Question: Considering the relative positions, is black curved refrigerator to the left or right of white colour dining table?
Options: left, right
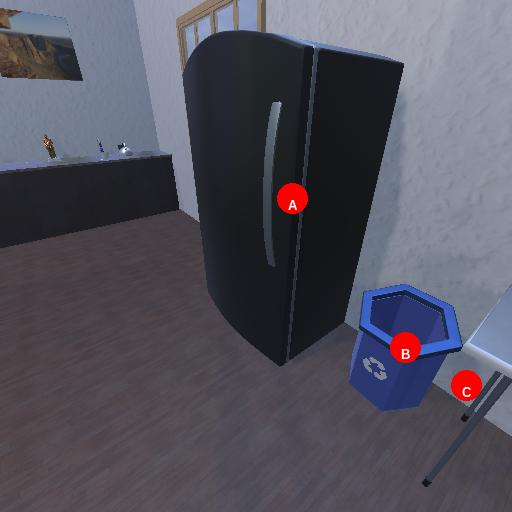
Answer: left